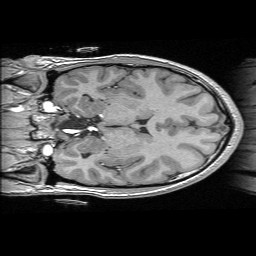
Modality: T1w
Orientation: coronal